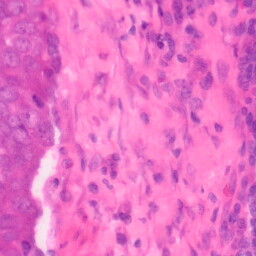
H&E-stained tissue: Colon